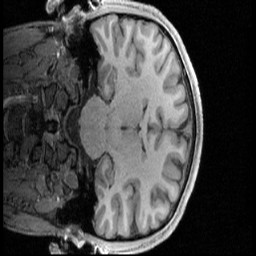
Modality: T1w
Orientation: coronal
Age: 19
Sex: male
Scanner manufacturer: siemens
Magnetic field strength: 3 T
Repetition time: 2.4 s
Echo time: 0.00231 s